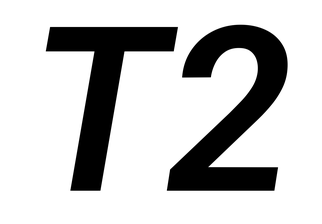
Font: Roboto-Italic_SemiBold_Italic